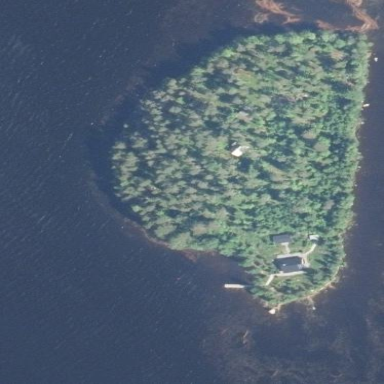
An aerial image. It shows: Island covered with forest.